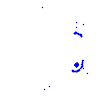
Particle: electron